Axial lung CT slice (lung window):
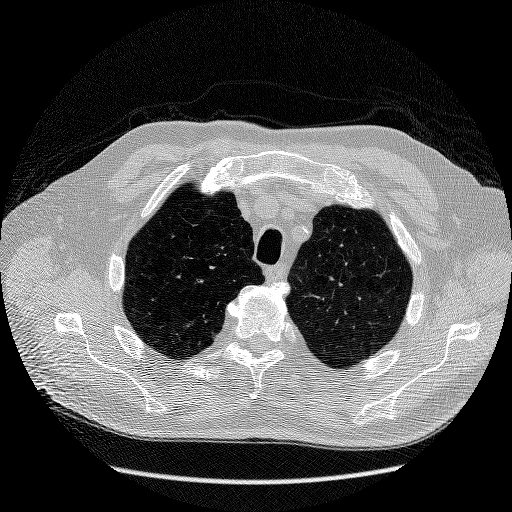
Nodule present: yes
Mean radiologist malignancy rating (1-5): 2